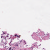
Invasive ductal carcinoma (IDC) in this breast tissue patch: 1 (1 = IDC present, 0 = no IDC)